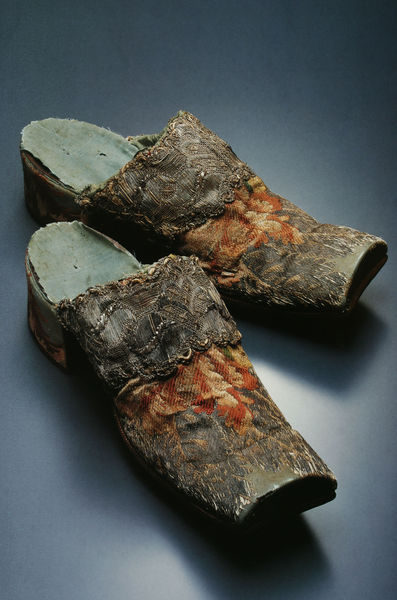
Titel: Männer-Pantoffeln
Standort: Kyoto (Japan)
Institution: Kyoto Costume Institute
Schlagwörter: blau, fuß, mann, gelb, grün, ocker, blumen, braun, damen, frankreich, grau, holz, orange, schwarz, türkis, weiss, rot, mode, muster, ornament, alt, barock, kleidung, silber, spitze, holland, flach, bestickt, gold, stickerei, stoff, paar, england, perlen, rokoko, seide, deutschland, füße, italien, schuhe, floral, gerade, verzierung, metall, foto, fotografie, reste, hacken, schuh, brokat, verziert, pantoffel, schlappen, sohle, leder, absätze, absatz, textil, pantoffeln, unbequem, holzschuhe, kloks, schnabelschuhe, pantinen, slipper, abgeflacht, kyoto, spitez, schlüpfen, absatrz, clock, clog, holzsohle, klok, stoffschuhe, holzpantoffel, schlappe, mit samt bezogen, sirberborten, stoffreste